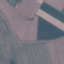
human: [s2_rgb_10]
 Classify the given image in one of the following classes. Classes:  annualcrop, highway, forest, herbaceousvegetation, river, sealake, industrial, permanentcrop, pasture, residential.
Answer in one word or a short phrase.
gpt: AnnualCrop